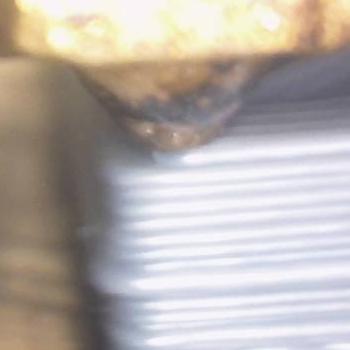
Flow rate: 133%